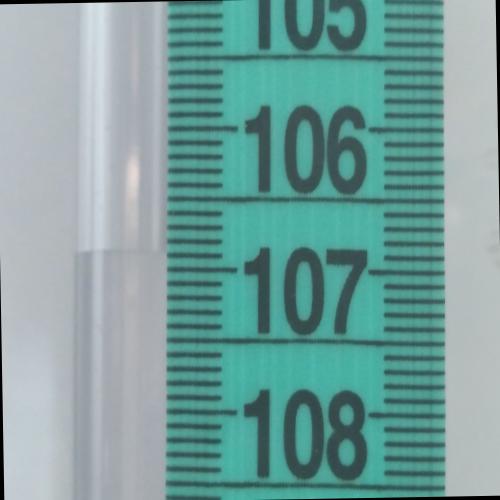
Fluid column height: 106.9 cm